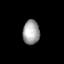
Tissue: skin
Cell type: Fibroblasts
Senescence score: 0.6806
Nuclear area (px): 399
Mean DAPI intensity: 161.223